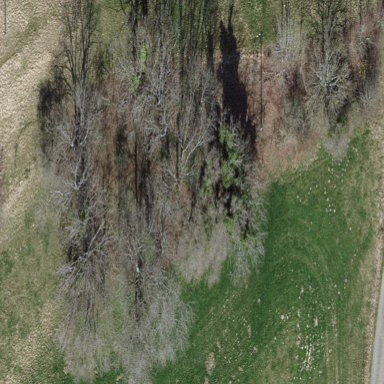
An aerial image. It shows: Beautiful woodland area.